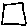
Label: square